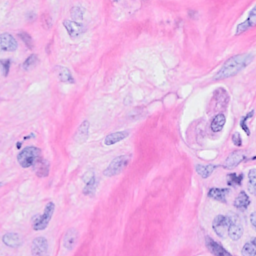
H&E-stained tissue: Breast